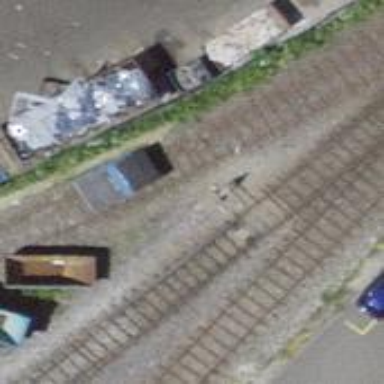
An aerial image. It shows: Railway switch.